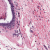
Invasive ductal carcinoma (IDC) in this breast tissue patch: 0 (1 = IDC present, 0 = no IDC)